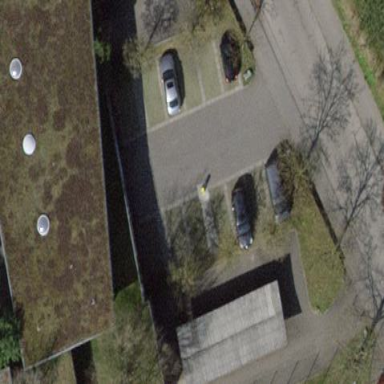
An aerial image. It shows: Parking area with surface.